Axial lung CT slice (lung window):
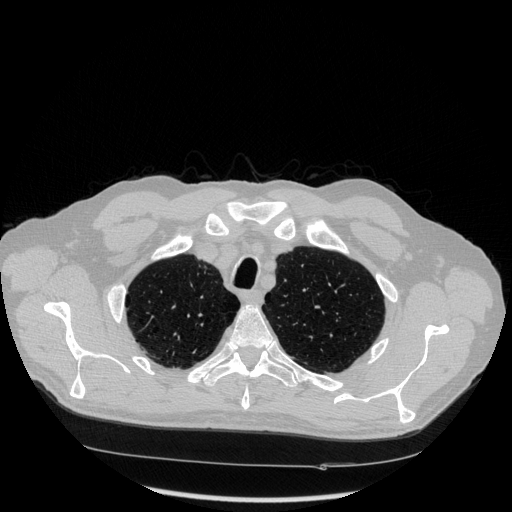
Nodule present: no